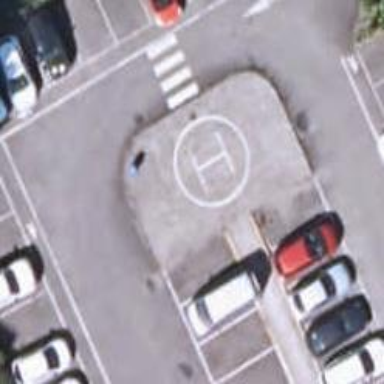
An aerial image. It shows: Image showing helipad at airport.